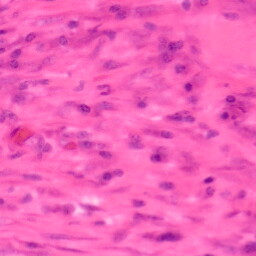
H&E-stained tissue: Colon